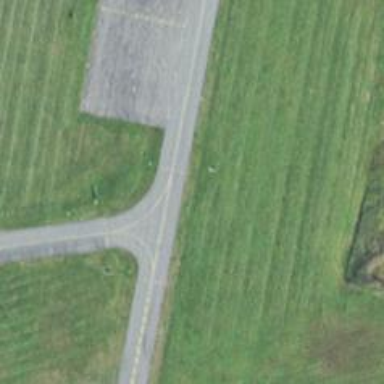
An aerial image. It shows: Image of taxiway at airport.